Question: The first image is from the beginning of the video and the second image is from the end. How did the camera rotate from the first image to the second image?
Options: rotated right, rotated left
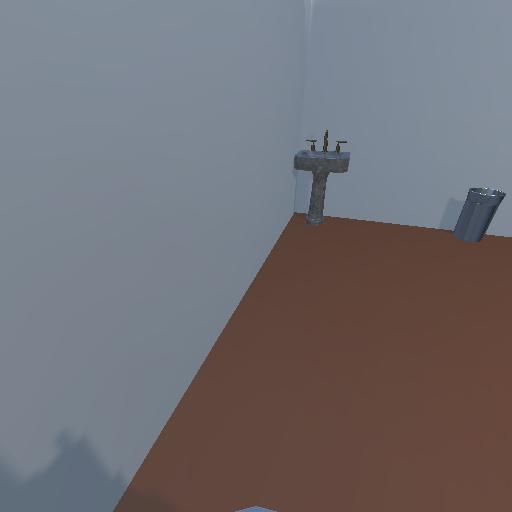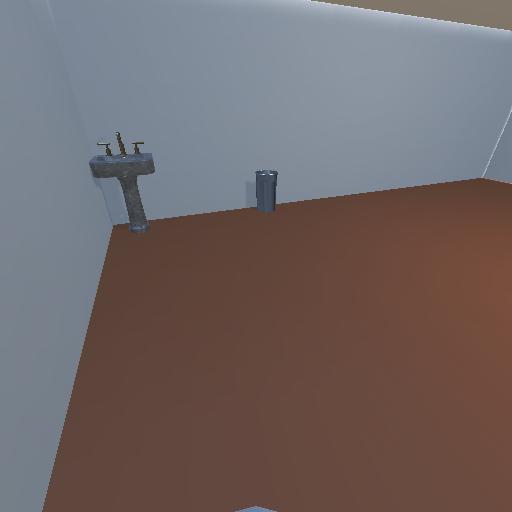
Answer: rotated right